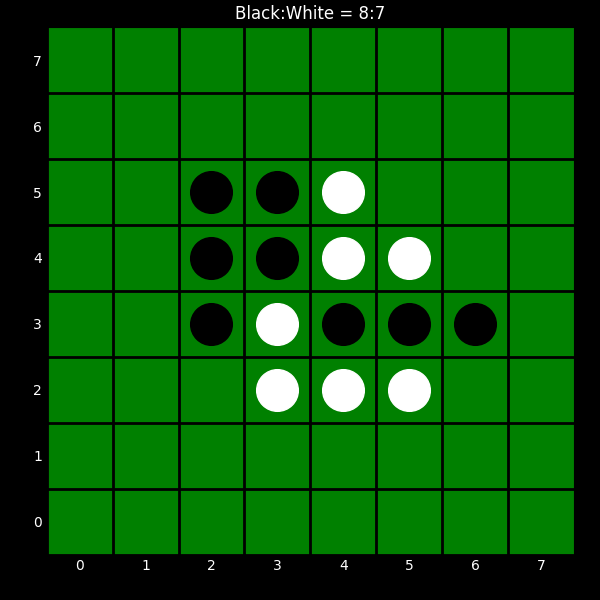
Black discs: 8
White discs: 7